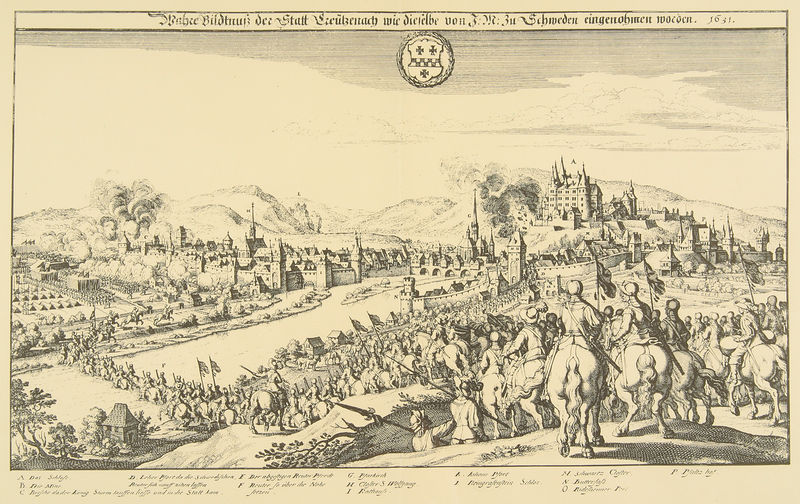
Titel: Stadtansicht von Kreuznach (Merian: Theatrum Europ. II)
Schlagwörter: angriff, berg, feuer, kampf, mann, weiß, bäume, fluss, menschen, stadt, grau, männer, schwarz, skizze, zeichnung, schloss, rahmen, bild, brücke, kirche, rauch, pferd, pferde, reiter, turm, reiten, schrift, ansicht, fahnen, flagge, berge, zug, mauer, grafik, graphik, brand, krieg, schlacht, soldaten, befestigung, stadtansicht, burg, türme, festung, druck, druckgraphik, druckgrafik, schraffur, radierung, stich, text, waffen, soldat, beschriftung, schweden, ritter, armee, feldzug, heer, wappen, mauern, mittelalter, eroberung, krieger, hellebarde, stadtmauer, lanzen, plan, flaggen, marschieren, verteidigung, furt, spiess, belagerung, sperre, bogenschützen, kupfertich, 1631, dreisigjähriger krieg, kreuzenach, stadtmaier, kreuznach